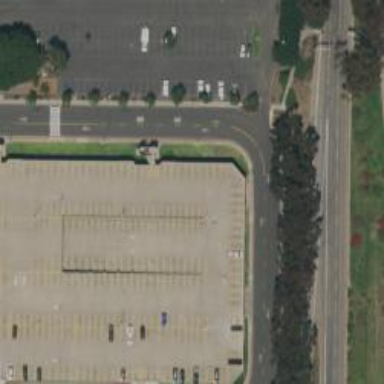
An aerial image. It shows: Multi-storey parking area with asphalt surface.